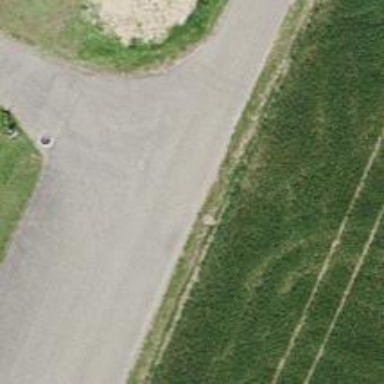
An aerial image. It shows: Unclassified road with paved surface.